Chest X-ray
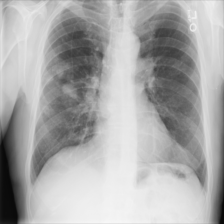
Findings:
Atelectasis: negative
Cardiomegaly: negative
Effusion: negative
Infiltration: negative
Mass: negative
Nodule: positive
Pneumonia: negative
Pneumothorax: negative
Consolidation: negative
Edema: negative
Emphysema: negative
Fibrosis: negative
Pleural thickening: negative
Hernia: negative